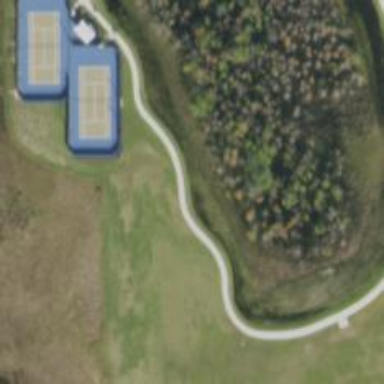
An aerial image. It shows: Tennis court on the leisure land pitch.